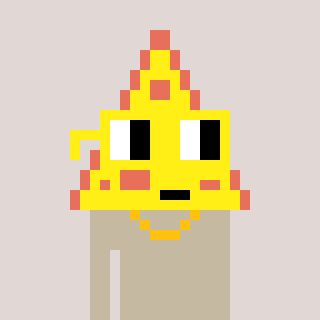
a pixel art character with square yellow glasses, a pizza-shaped head and a bege-colored body on a warm background